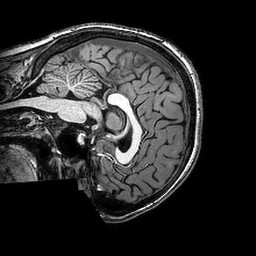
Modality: T1w
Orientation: sagittal
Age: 21
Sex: female
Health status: healthy
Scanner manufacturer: philips
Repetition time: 0.008151 s
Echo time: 0.00374 s